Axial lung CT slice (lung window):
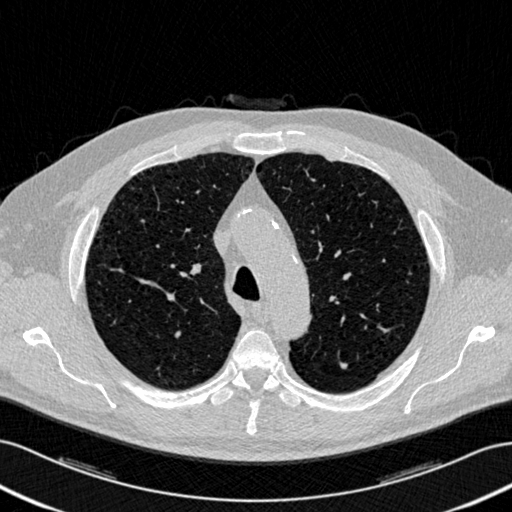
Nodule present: yes
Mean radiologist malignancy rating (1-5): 3